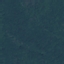
Label: Forest